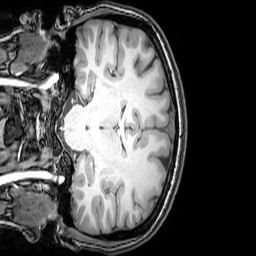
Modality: T1w
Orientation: coronal
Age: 20
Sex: female
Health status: healthy
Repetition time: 0.081 s
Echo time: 0.037 s